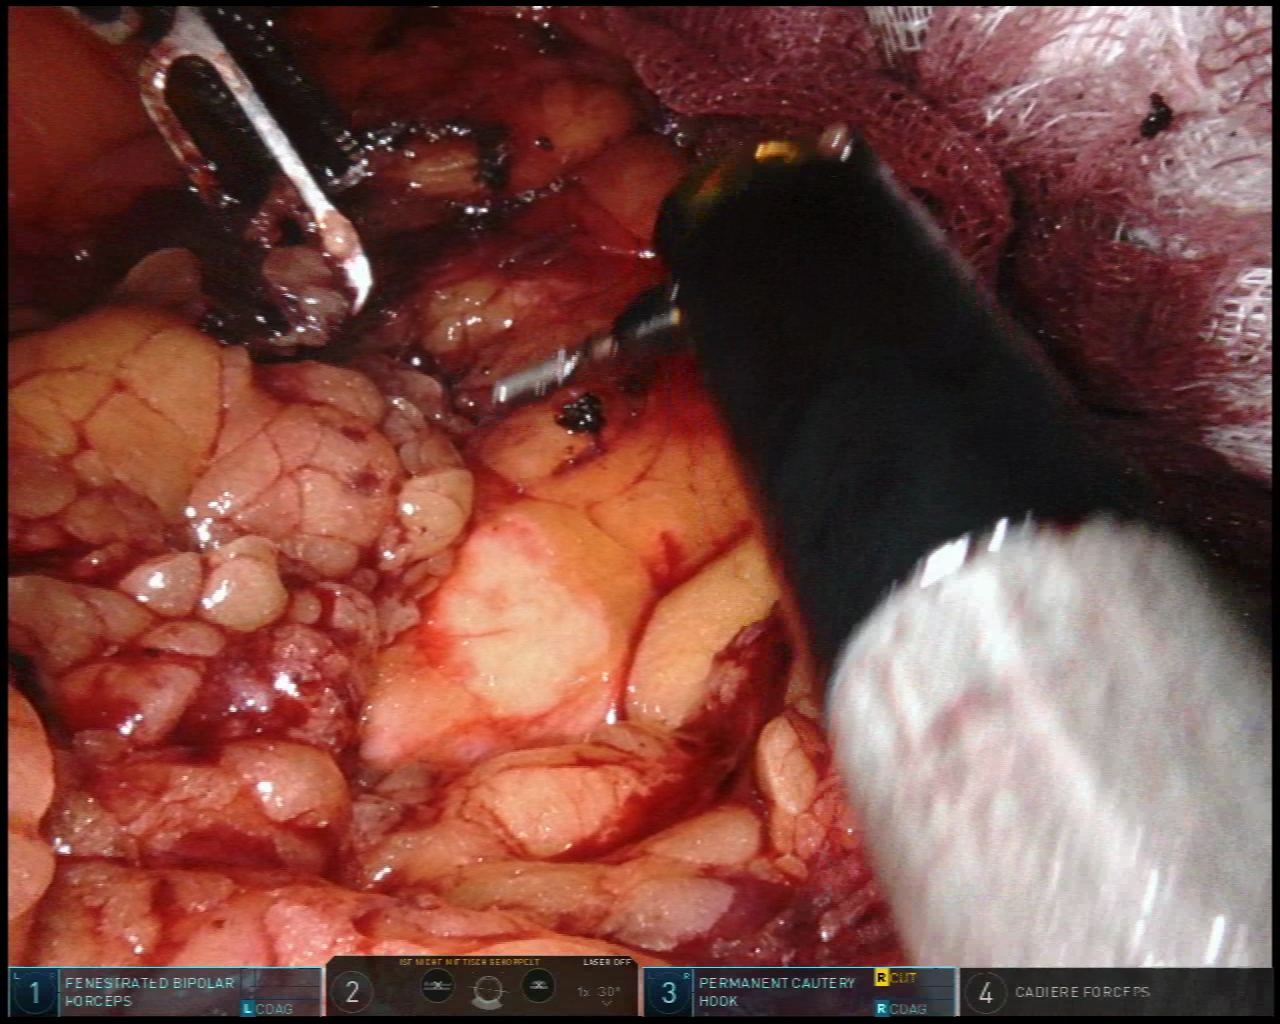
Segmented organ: pancreas
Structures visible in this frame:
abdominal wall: no
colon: no
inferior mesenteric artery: no
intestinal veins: no
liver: no
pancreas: yes
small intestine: no
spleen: no
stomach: no
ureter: no
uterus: no
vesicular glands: no